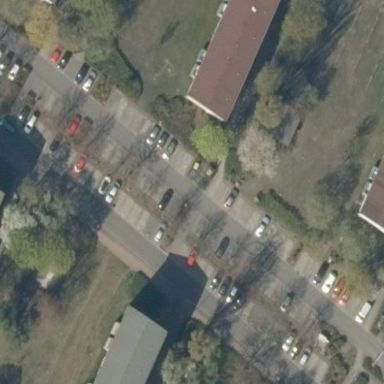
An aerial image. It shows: Parking area.